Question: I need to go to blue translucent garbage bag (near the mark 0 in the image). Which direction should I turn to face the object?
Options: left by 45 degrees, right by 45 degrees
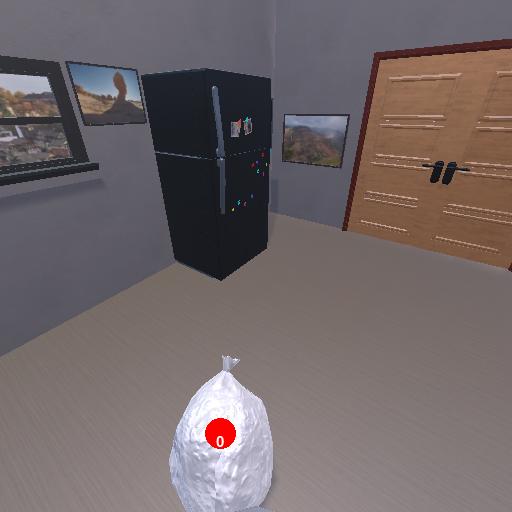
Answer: left by 45 degrees